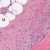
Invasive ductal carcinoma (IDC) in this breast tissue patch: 0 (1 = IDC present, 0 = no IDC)